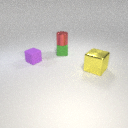
small red metal cylinder above small green rubber cube